Question: I am working with java. I want to work with a text file which is given to me by command line arguments. Now I need to count the lines in the file and work more closely with its content. How is that possible?

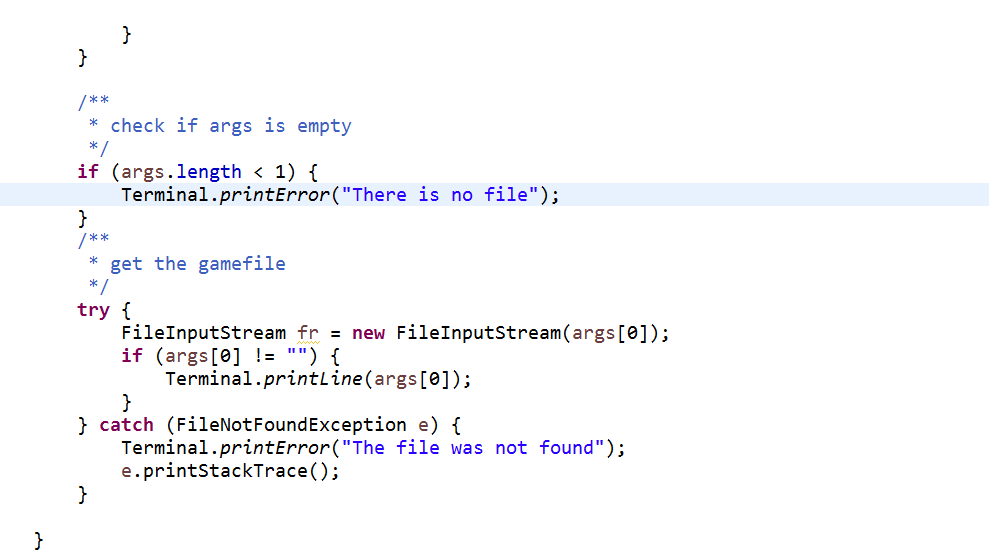
Answer: If you want to count lines in the file you must use 'BufferedReader' or 'Scanner' classes, they have 'readLine()' method and all want you do is read line by line in cycle while line is not null and add them to 'ArrayList<String>' in same time, after cycle done you have list with your text and his size is count of lines in the text.